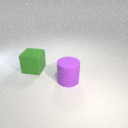
large purple rubber cylinder in front of large green rubber cube